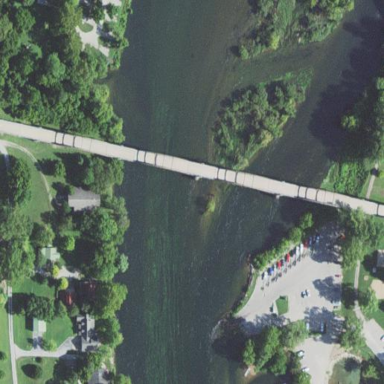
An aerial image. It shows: Man-made bridge.